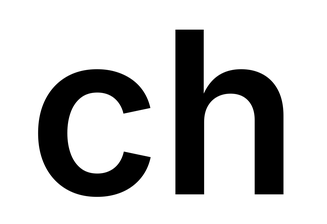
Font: Inter_SemiBold